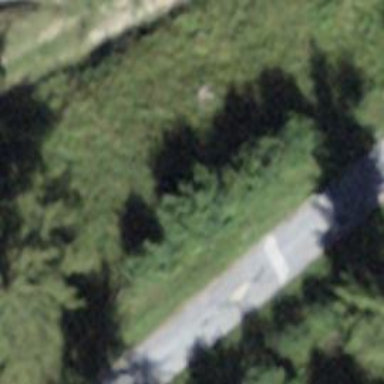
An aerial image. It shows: Paved track with grade1 quality.